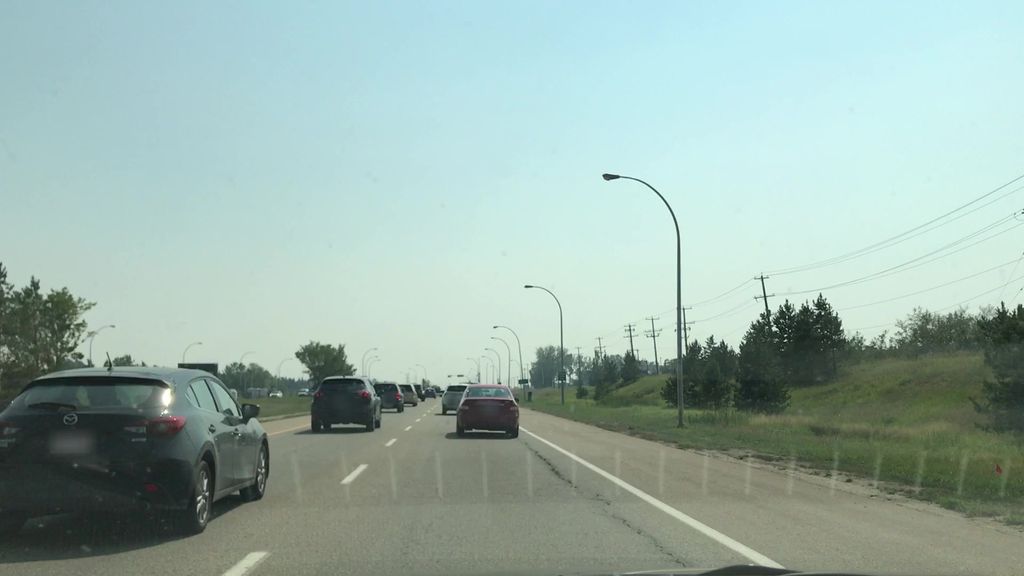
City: edmonton